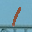
Label: 1